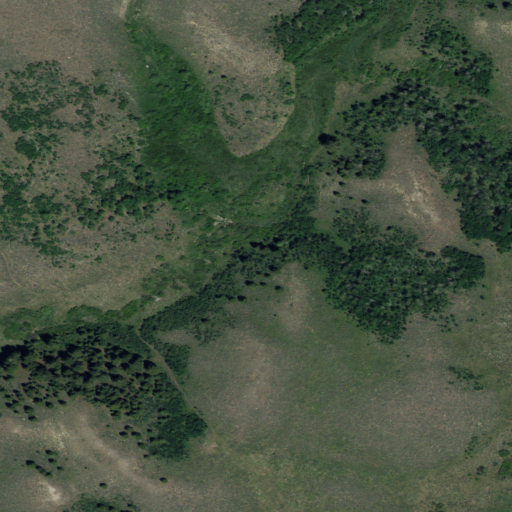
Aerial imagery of valley in Idaho named Aspen Draw containing shrub, evergreen forest, grassland, and herbaceous wetlands